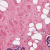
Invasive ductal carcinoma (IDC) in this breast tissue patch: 1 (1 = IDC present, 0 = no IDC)